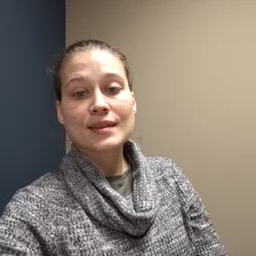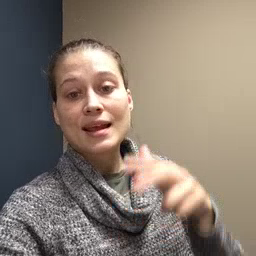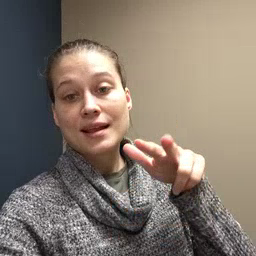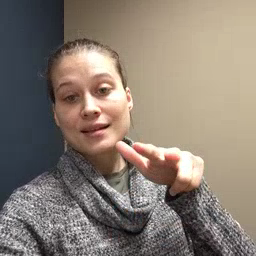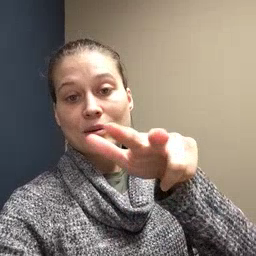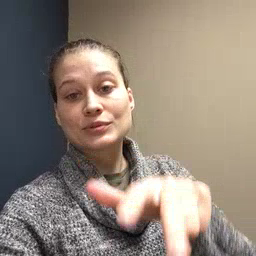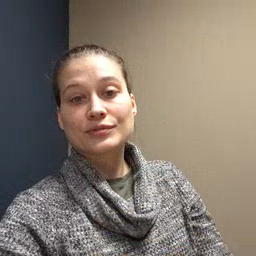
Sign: helicopter